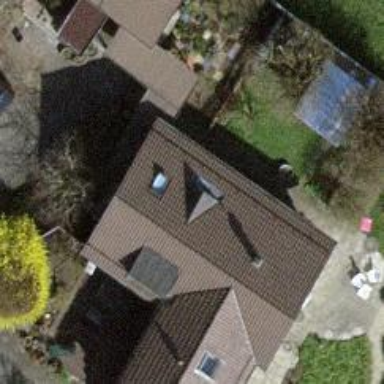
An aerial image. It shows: Simple house.